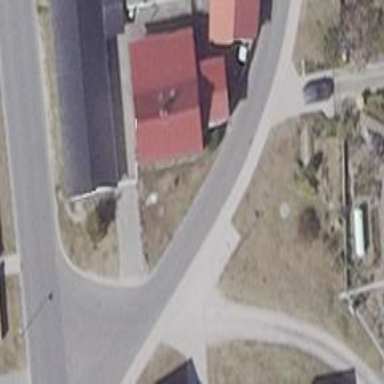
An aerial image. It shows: Residential road with sidewalk on the left side.